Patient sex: M
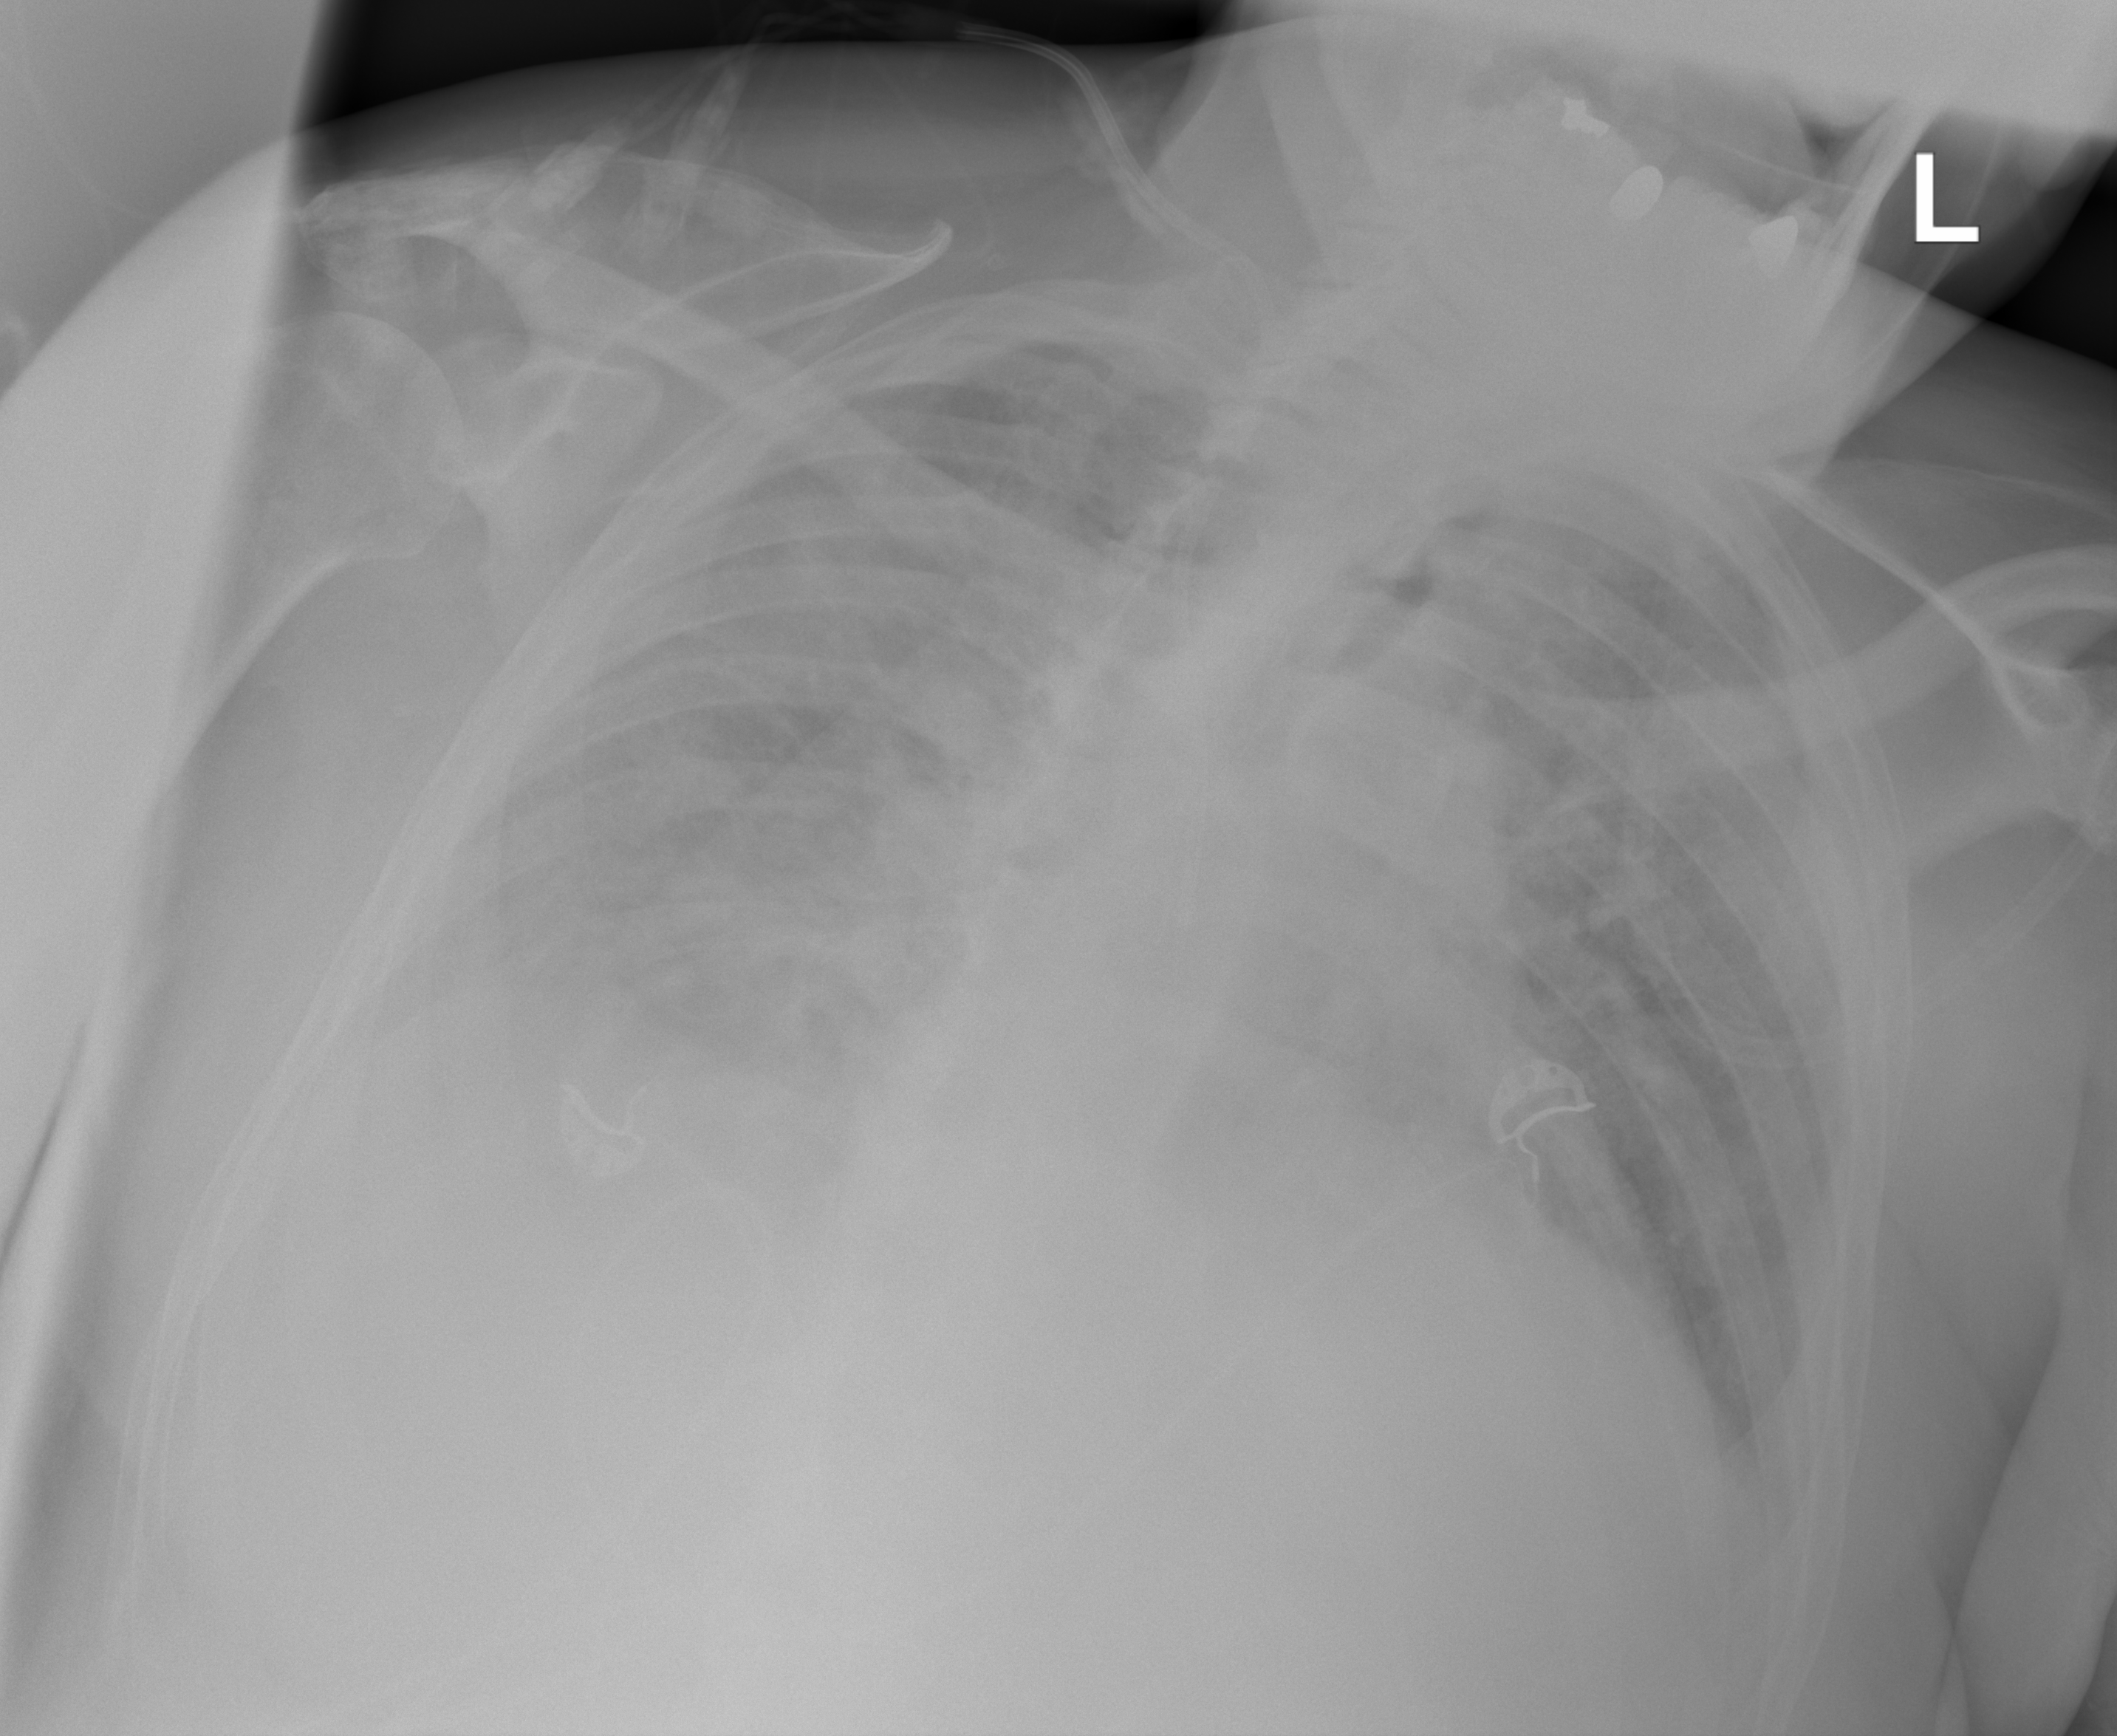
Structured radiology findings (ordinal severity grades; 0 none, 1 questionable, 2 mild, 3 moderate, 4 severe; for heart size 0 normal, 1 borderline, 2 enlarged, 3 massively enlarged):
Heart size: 2
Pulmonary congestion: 3
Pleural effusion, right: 2
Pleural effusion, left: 1
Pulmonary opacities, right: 3
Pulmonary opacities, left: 2
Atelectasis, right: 2
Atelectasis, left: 2